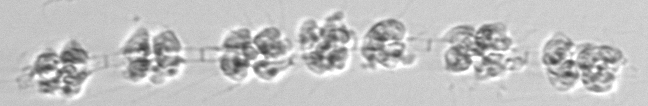
Label: Leptocylindrus_mediterraneus